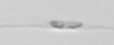
Label: Cylindrotheca